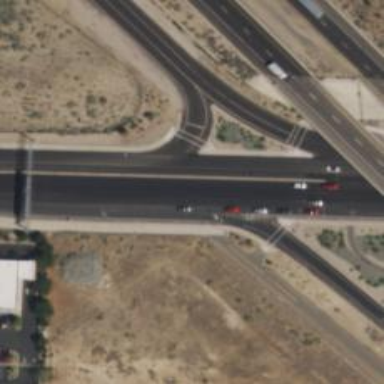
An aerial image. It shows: Secondary road with asphalt surface.